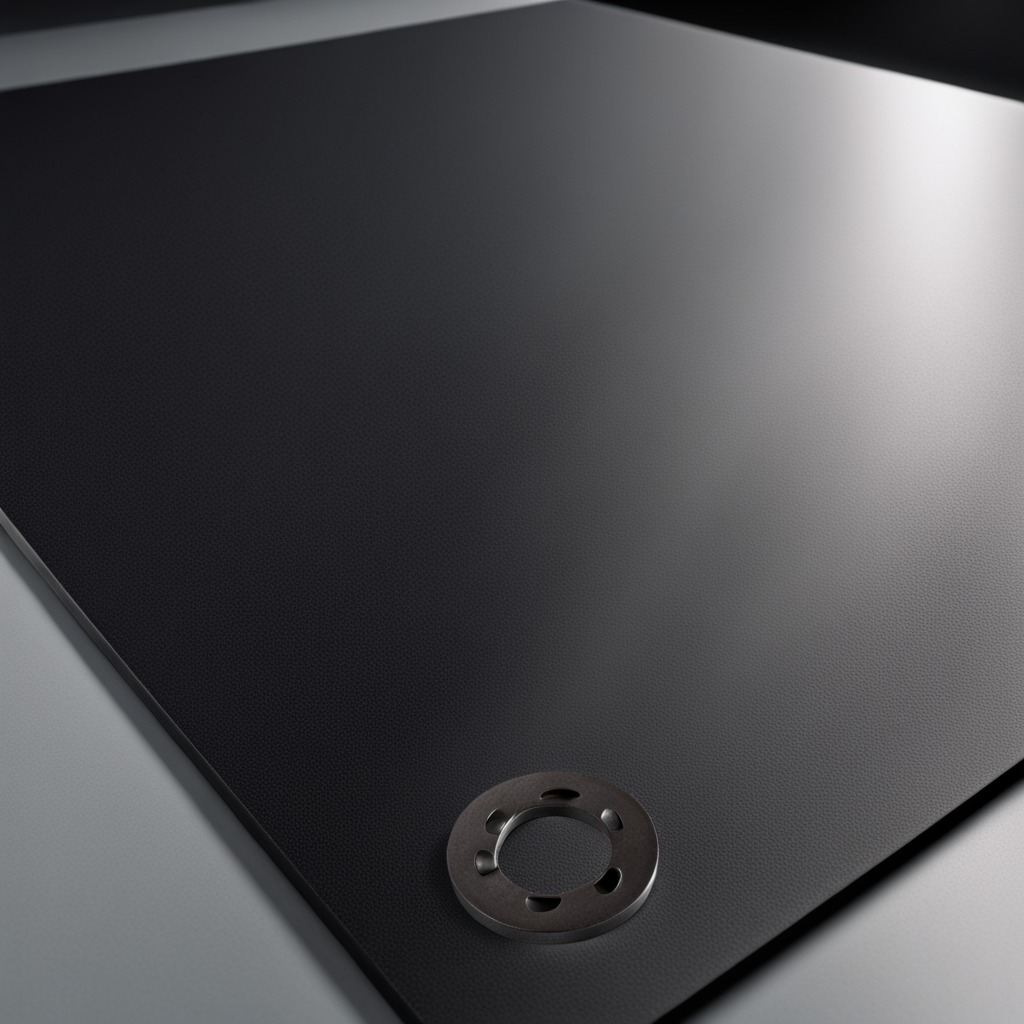
A flat metal washer lies on a clean granite tabletop covered with a black rubber mat inside a workshop under bright overhead lighting crisp shadows high clarity worn but beneath the mat